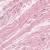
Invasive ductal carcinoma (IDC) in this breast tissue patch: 0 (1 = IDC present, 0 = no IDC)